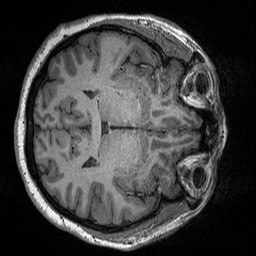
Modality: T1w
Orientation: axial
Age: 42
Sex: female
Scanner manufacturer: siemens
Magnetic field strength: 3 T
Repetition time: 2.3 s
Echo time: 0.00298 s